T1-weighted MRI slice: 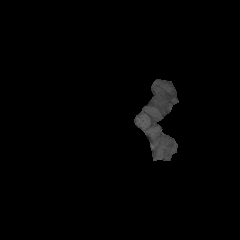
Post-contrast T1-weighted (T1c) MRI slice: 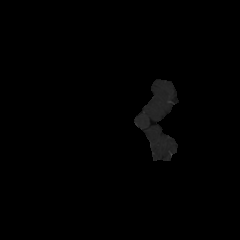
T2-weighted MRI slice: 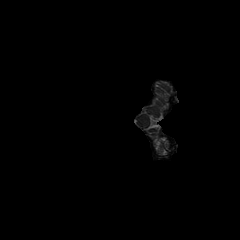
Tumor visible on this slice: no